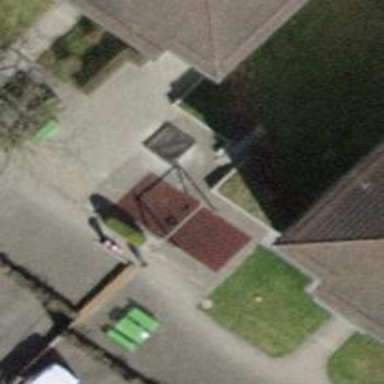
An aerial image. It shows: Sandpit at the playground.